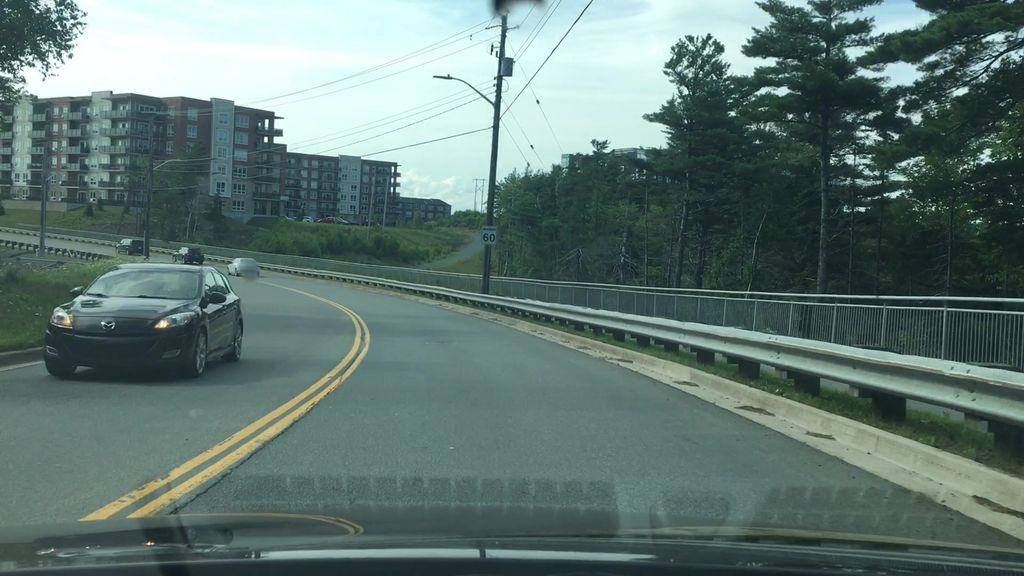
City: halifax